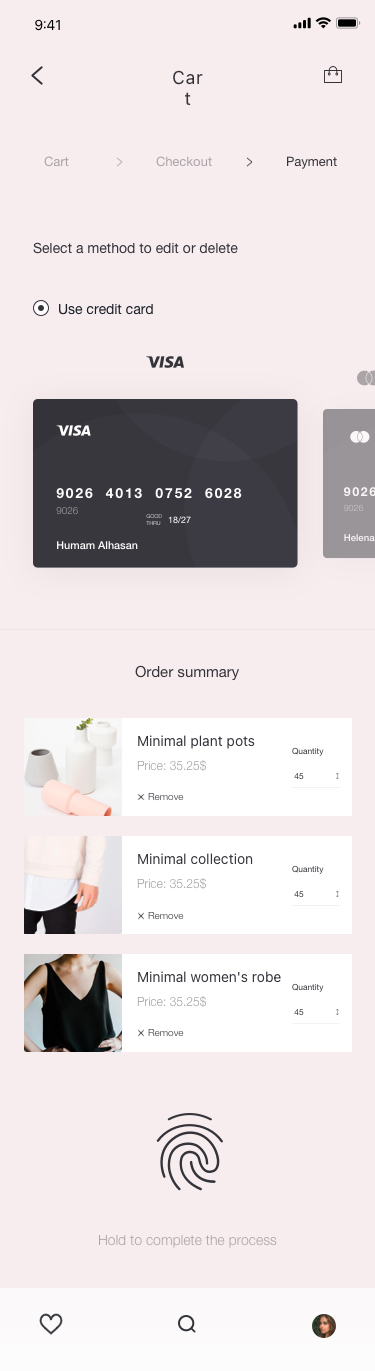
Text in this UI design:
Hold to complete the process
45
Quantity
Remove
Price: 35.25$
Minimal plant pots
45
Quantity
Remove
Price: 35.25$
Minimal collection
45
Quantity
Remove
Price: 35.25$
Minimal women's robe
Order summary
Helena Price
9026  4013  0752  6028
9026
Select a method to edit or delete
Payment
Checkout
Cart
Cart